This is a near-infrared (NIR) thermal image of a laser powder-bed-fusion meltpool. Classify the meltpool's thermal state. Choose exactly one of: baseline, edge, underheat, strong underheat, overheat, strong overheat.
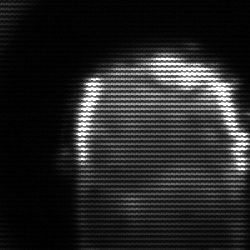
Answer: baseline